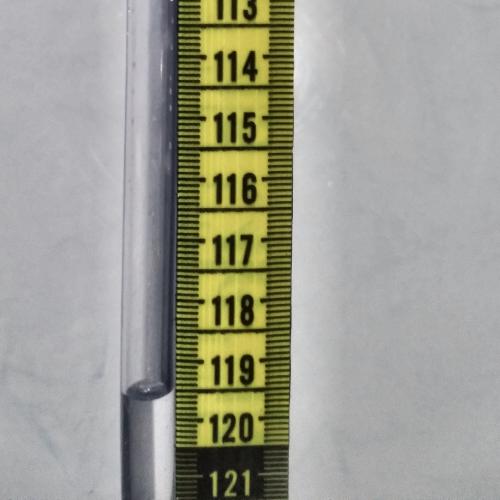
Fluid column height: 119.5 cm